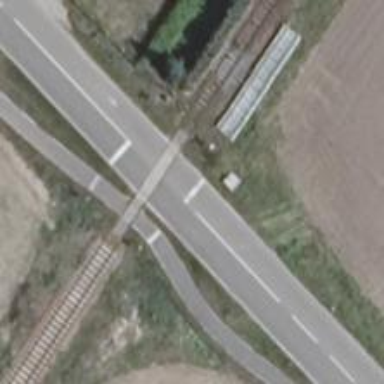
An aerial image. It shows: Railway level crossing.